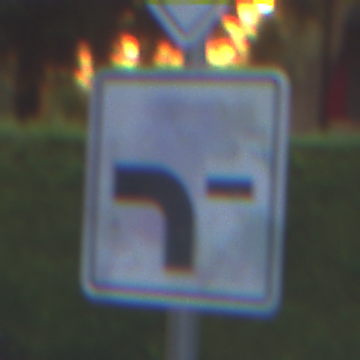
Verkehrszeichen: VerlaufVorfahrtsstrasse6
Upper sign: Vorfahrtsstrasse
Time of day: SunriseSunset
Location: Outdoor (Urban)
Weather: Clear
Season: NotSpecified
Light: Natural